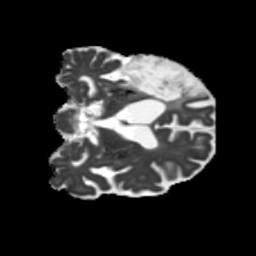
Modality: MD
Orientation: coronal
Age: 71
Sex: male
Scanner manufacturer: siemens
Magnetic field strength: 3 T
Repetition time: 5.25 s
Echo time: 0.08 s